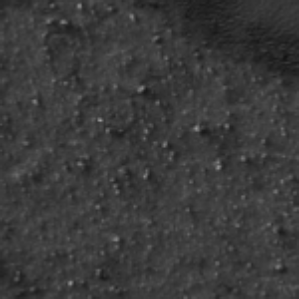
Label: frost